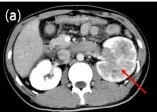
Enhanced CT.
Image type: radiology (ct)